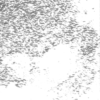
Label: not_dusty